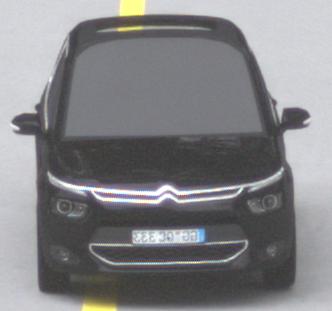
Make: Citroen
Model: Grand C4 Picasso VTi 120
Detailed model: Grand C4 Picasso (II)
Model produced from: 2013/10
Model produced until: 2015/02
Doors: 5
Color: black
Road condition: dry road
Daytime: morning or afternoon
Contrast: low contrast